【题型】填空题　【知识点】解析几何　【难度】easy
已知$F_1$、$F_2$分别是椭圆$\Gamma:\frac{x^2}{a^2}+\frac{y^2}{4}=1(a>2)$的左、右焦点，$A$是下短轴的顶点，直线$l$经过点$F_1$且与$\Gamma$交于$B$、$C$两点，若$l$垂直平分线段$AF_2$，则$\triangle ABC$的周长是\underline{\ \ \ \ \ \ \ \ \ \ }。
【解答】
\textbf{【答案】} $\frac{16\sqrt{3}}{3}$

\textbf{【知识点】} 椭圆定义及辨析、椭圆中焦点三角形的周长问题、根据a、b、c求椭圆标准方程、利用向量垂直求参数

\textbf{【分析】} 根据已知画出图形，利用中垂线的性质、椭圆的定义与性质以及两直线垂直进行计算求解。

\textbf{【详解】}

如图，因为$l$垂直平分线段$AF_2$，所以$CA=CF_2$，$BA=BF_2$，
由椭圆定义可知，$\triangle ABC$的周长为$4a$。

由题可知，$A(0,2)$，$F_1(-c,0)$，$F_2(c,0)$，所以$M\left(\frac{c}{2},1\right)$。
所以
\[
k_{AF_2}=\frac{2-0}{0-c}=-\frac{2}{c}, \quad k_{MF_1}=\frac{1-0}{\frac{c}{2}+c}=\frac{2}{3c}
\]
因为$l$垂直平分线段$AF_2$，所以$k_{AF_2}\cdot k_{MF_1}=-\frac{2}{c}\cdot\frac{2}{3c}=-1$，解得$c^2=\frac{4}{3}$。

因为$a^2=b^2+c^2$，所以$a=\frac{4\sqrt{3}}{3}$，所以$\triangle ABC$的周长为$4a=\frac{16\sqrt{3}}{3}$。

故答案为：$\frac{16\sqrt{3}}{3}$。
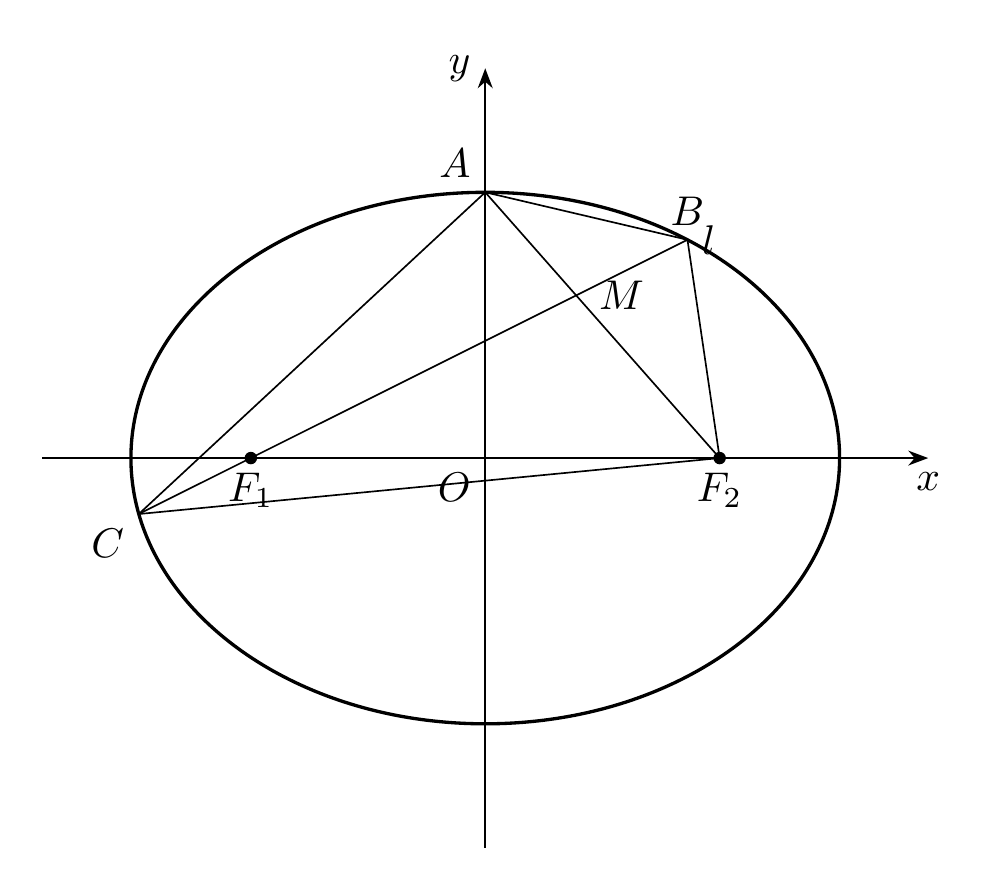